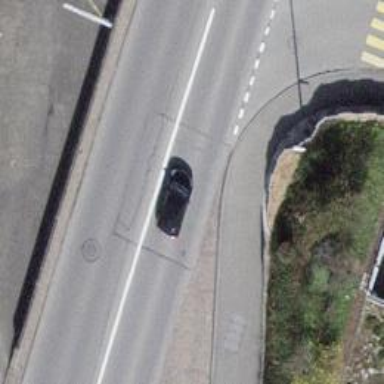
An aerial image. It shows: Primary road with asphalt surface.